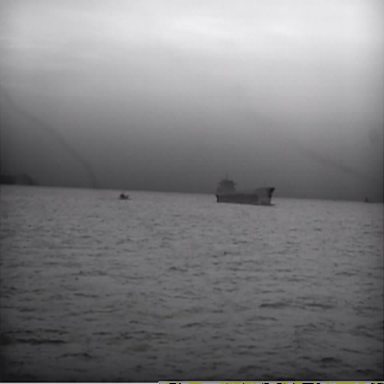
There is a liner in the infrared image.